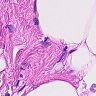
Metastatic tissue present: no